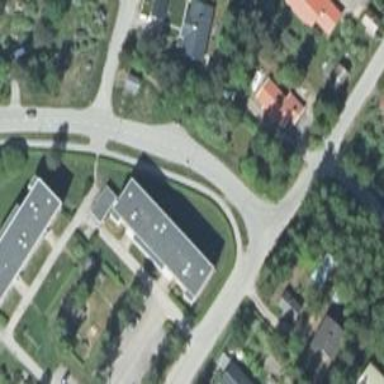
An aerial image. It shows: Cycleway.